Field crop: maize
Growth stage: 2
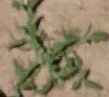
Species: atriplex